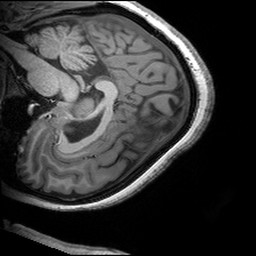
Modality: T1w
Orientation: sagittal
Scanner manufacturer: siemens
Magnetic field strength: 3 T
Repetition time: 2.53 s
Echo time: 0.00299 s